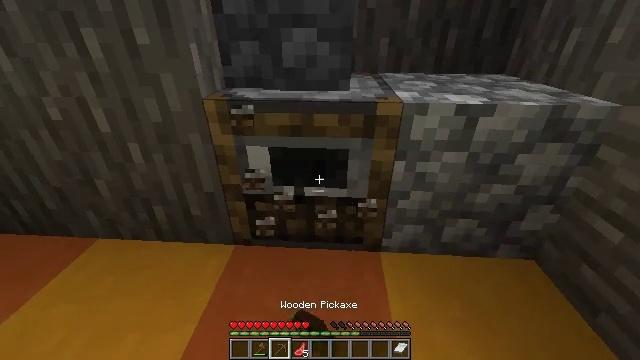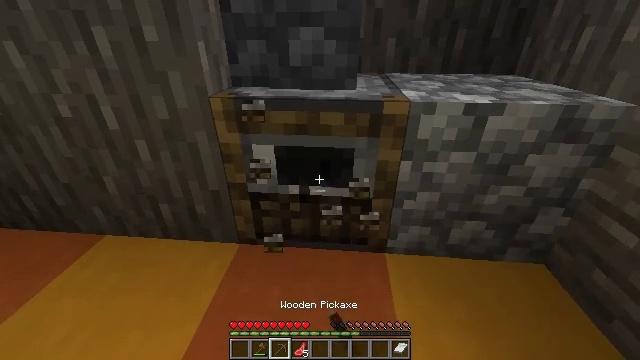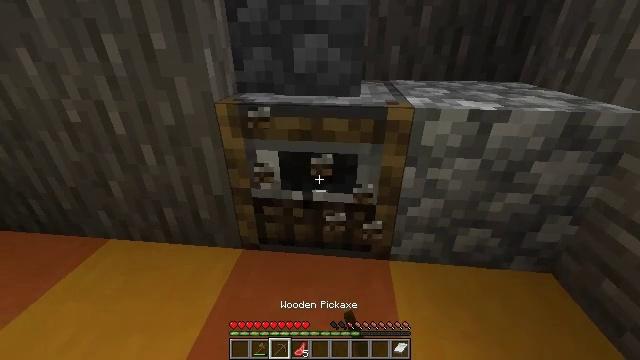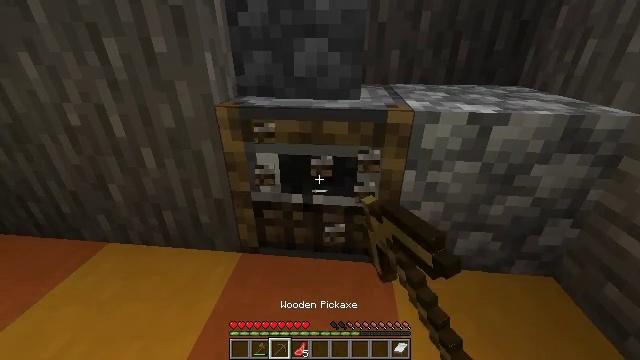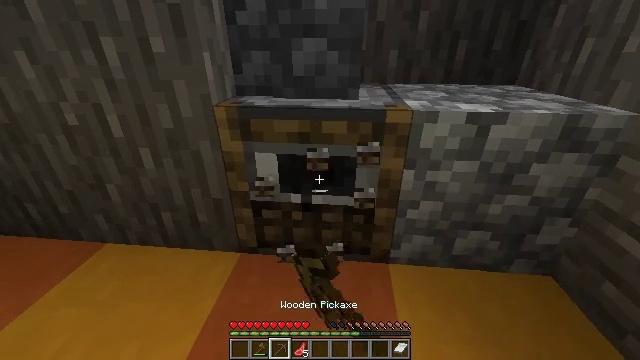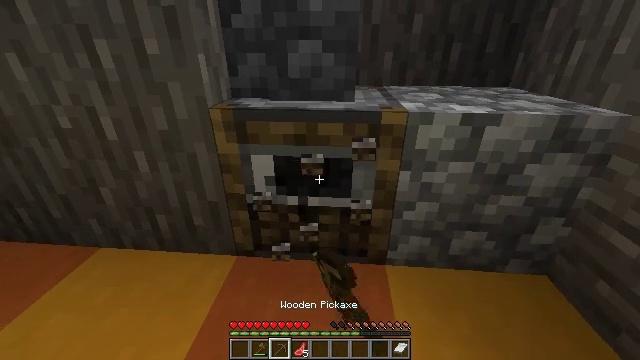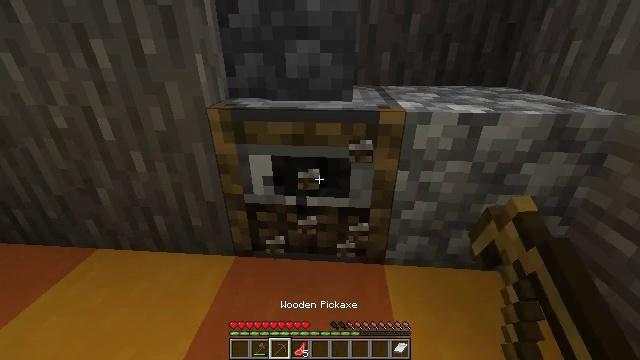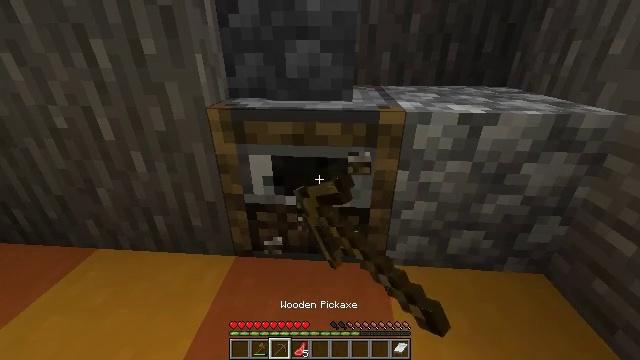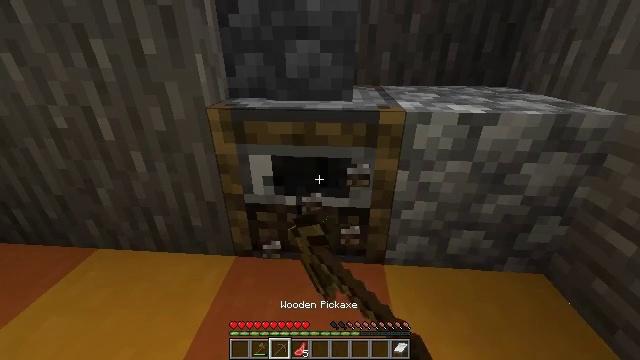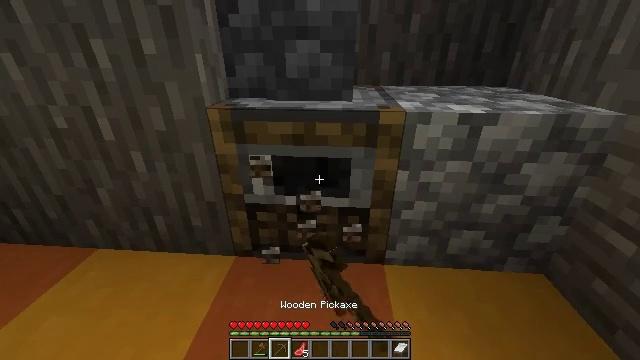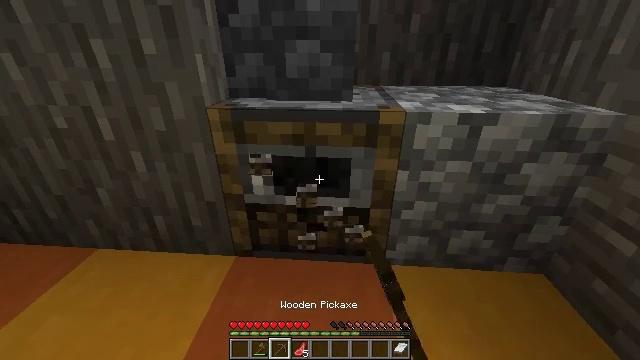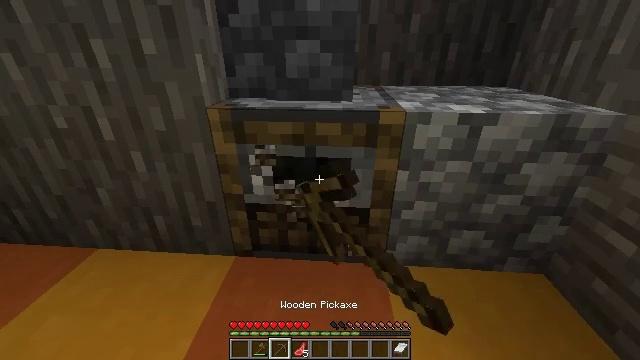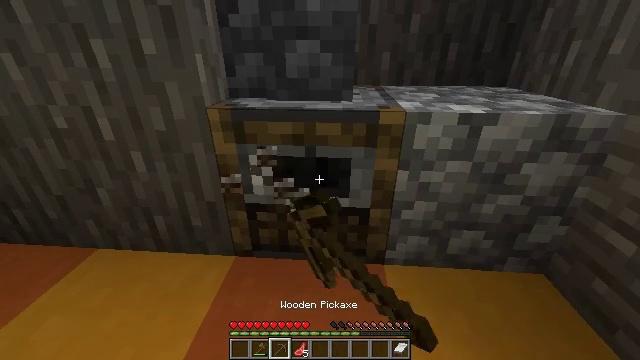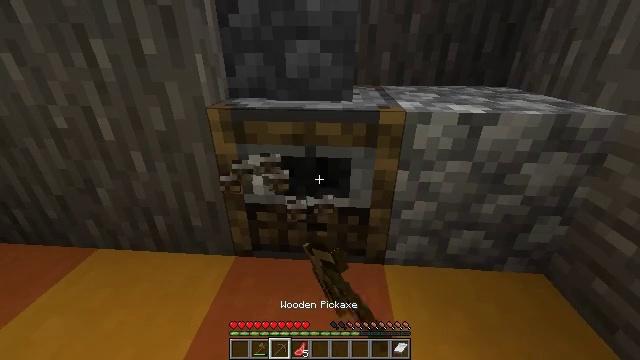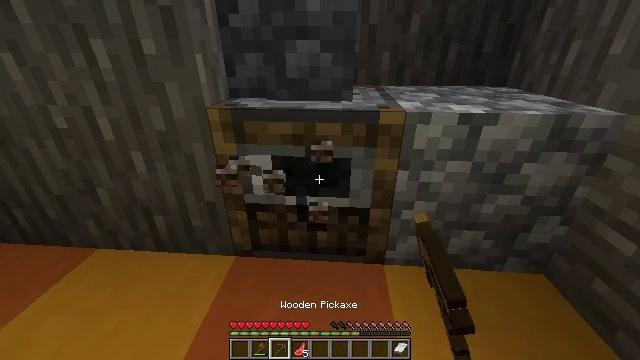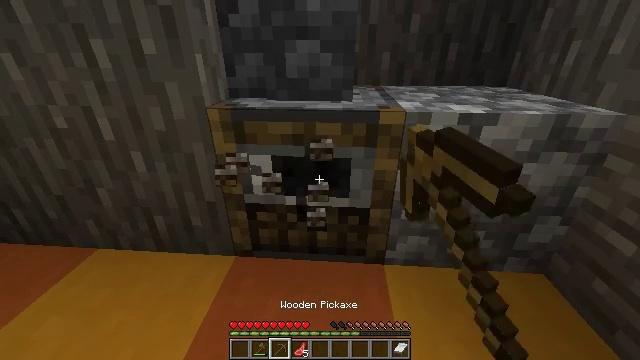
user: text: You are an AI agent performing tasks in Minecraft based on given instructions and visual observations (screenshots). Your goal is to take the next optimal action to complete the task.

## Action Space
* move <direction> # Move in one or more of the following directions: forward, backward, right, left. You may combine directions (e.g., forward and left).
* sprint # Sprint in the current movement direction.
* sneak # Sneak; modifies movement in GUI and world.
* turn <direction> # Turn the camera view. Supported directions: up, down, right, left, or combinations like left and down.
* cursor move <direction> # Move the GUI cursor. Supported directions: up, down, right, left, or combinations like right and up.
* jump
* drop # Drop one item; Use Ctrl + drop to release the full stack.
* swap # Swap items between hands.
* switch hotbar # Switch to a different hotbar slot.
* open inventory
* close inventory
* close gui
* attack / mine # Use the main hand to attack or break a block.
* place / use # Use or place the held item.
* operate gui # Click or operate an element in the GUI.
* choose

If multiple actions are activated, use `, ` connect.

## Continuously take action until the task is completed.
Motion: motion action
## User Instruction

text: Destroy the smoker to move it.
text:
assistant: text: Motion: sneak, turn left, attack / mine
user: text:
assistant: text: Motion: sneak, turn up, attack / mine
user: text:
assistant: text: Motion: sneak, attack / mine
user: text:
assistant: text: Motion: sneak, attack / mine
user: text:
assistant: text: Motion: sneak, attack / mine
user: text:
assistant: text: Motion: sneak, attack / mine
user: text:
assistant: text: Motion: sneak, attack / mine
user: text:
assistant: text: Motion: sneak, attack / mine
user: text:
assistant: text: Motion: sneak, attack / mine
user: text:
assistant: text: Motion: sneak, attack / mine
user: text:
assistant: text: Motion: sneak, attack / mine
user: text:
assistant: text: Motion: sneak, attack / mine
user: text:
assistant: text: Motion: sneak, attack / mine
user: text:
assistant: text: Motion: sneak, attack / mine
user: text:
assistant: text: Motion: sneak, attack / mine
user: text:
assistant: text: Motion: sneak, attack / mine
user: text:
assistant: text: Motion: sneak, attack / mine
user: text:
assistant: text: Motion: sneak, attack / mine
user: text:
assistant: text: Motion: sneak, attack / mine
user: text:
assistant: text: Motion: sneak, attack / mine
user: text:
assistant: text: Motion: sneak, attack / mine
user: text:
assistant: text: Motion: sneak, attack / mine
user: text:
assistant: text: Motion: sneak, attack / mine
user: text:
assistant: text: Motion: sneak, attack / mine
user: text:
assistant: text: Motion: sneak, attack / mine
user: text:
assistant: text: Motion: sneak, attack / mine
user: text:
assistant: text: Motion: sneak, attack / mine
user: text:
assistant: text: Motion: sneak, attack / mine
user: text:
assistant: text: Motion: sneak, attack / mine
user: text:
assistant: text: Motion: sneak, attack / mine